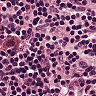
Metastatic tissue present: no